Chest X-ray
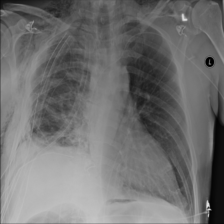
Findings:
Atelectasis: negative
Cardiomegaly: negative
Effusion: negative
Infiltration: negative
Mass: negative
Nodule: negative
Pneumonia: negative
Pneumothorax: negative
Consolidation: negative
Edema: negative
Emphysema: positive
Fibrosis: negative
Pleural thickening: negative
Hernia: negative